Question: What is the app name?
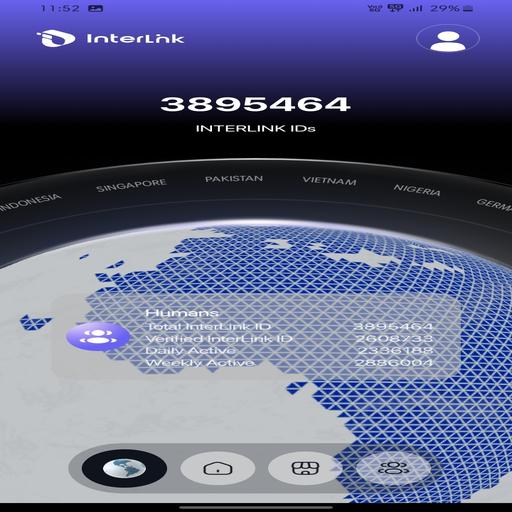
Answer: Interlink IDs